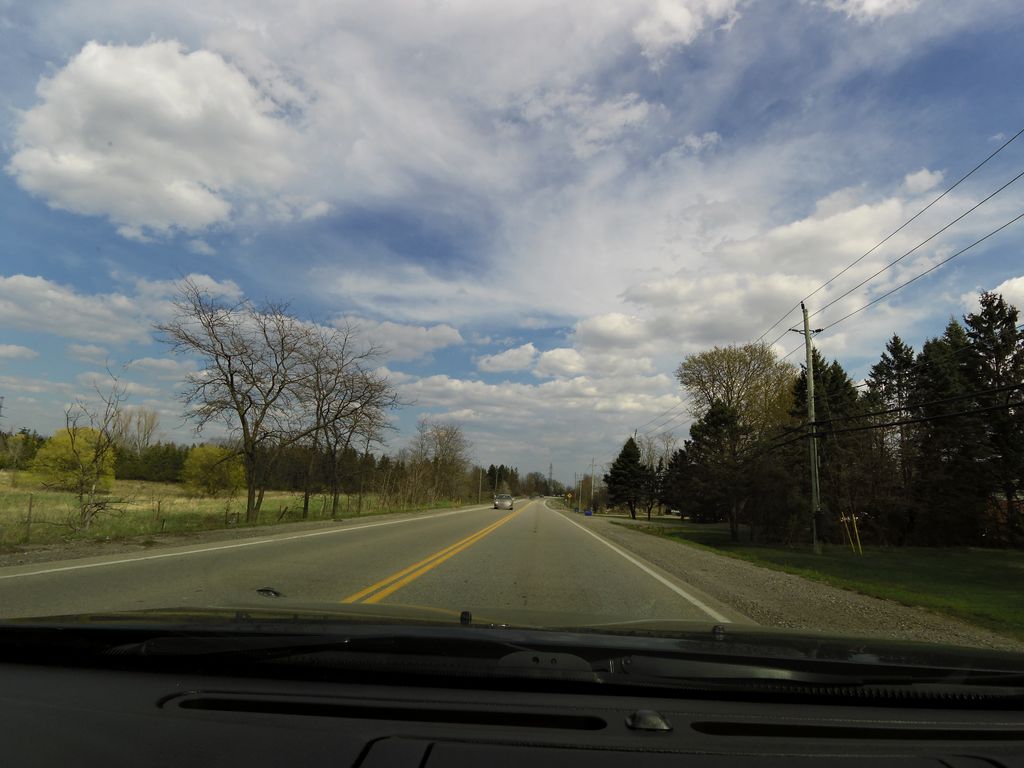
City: kitchener-waterloo